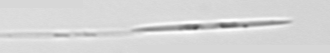
Label: Pseudo-nitzschia